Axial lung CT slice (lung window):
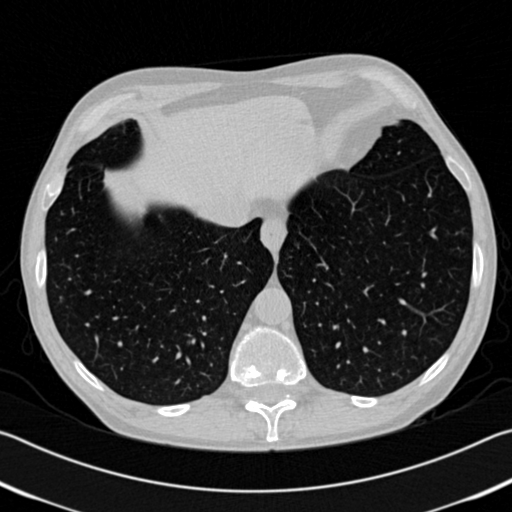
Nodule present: no